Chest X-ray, PA view. Patient: 48 years old, sex F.
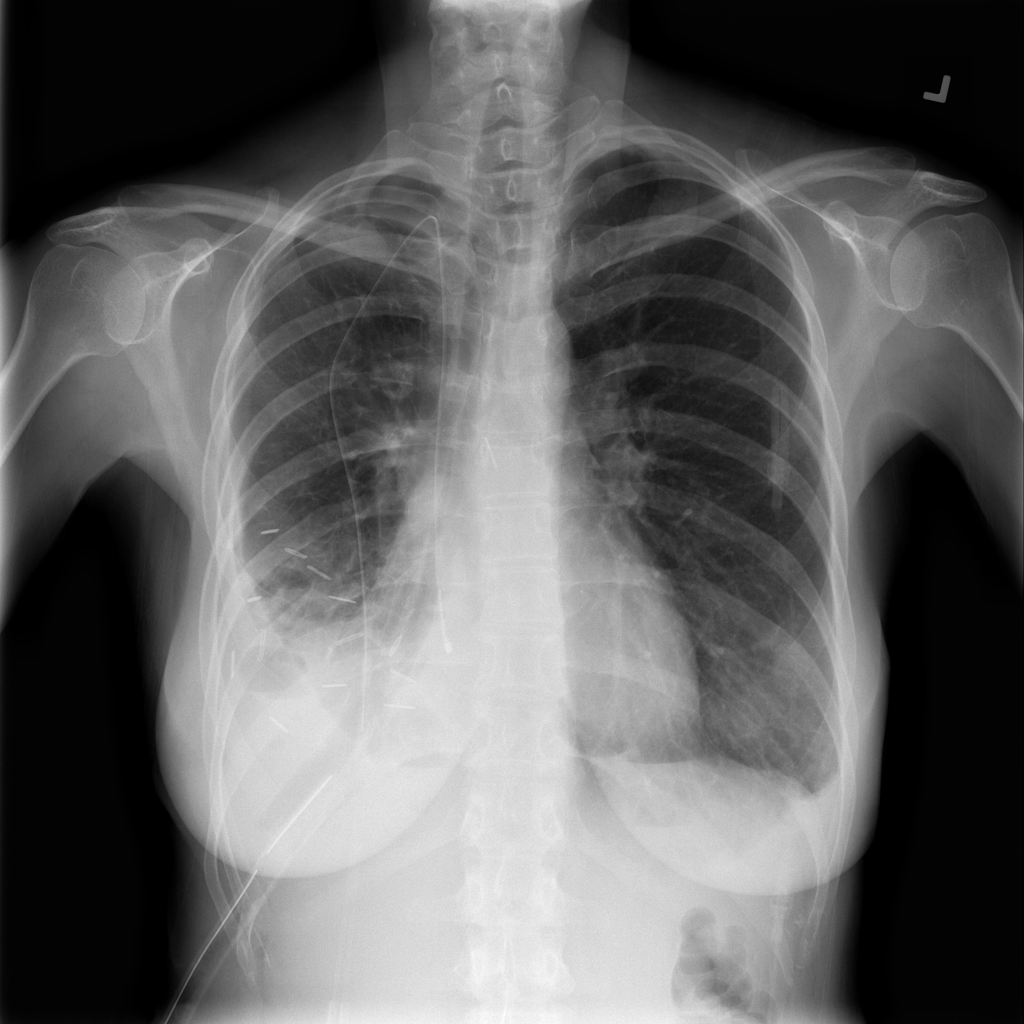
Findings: No Finding